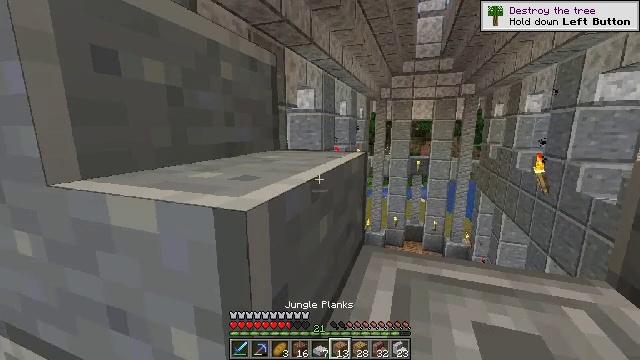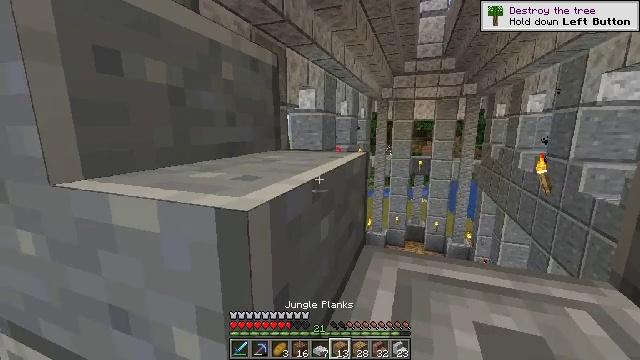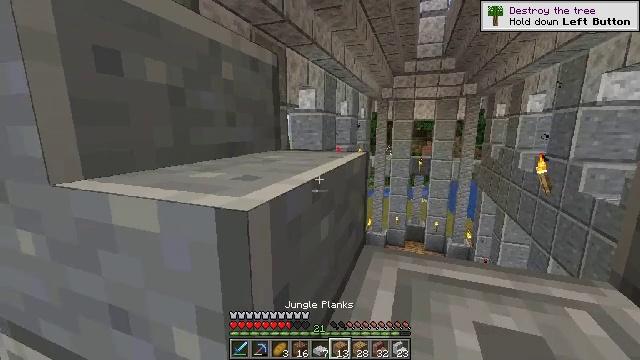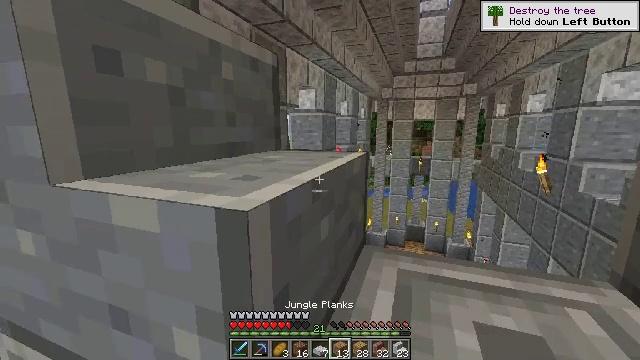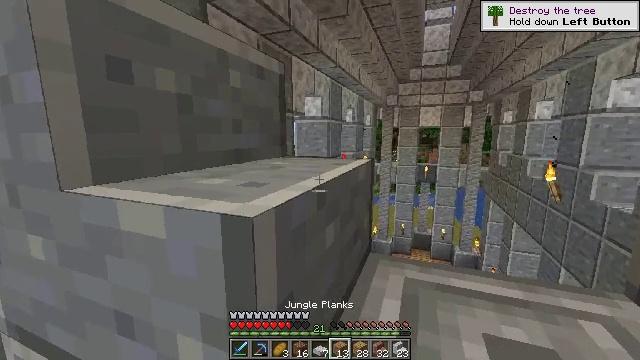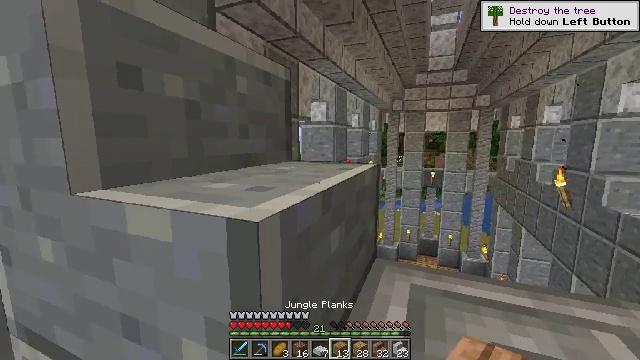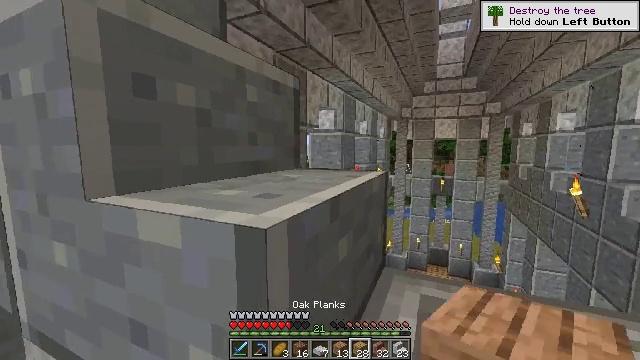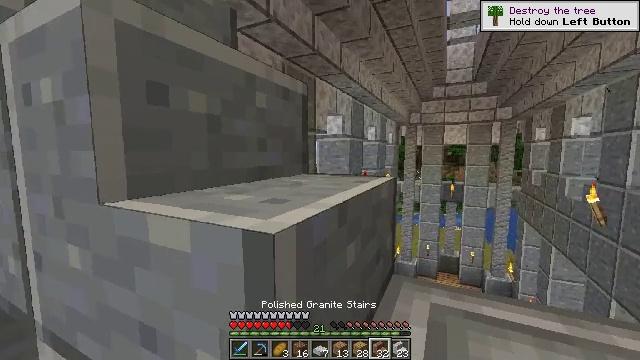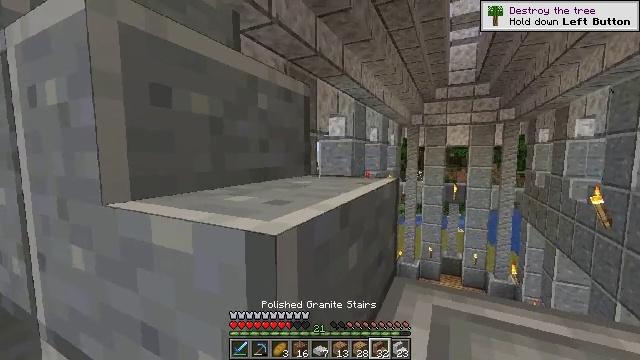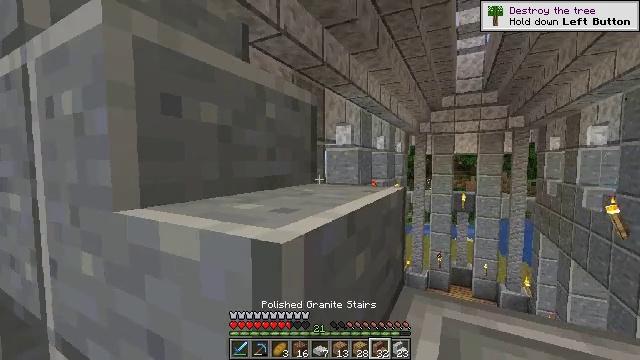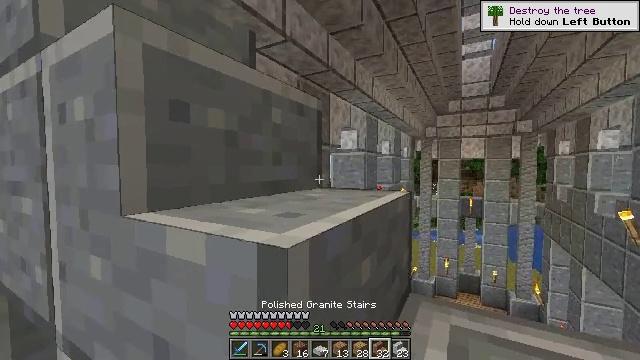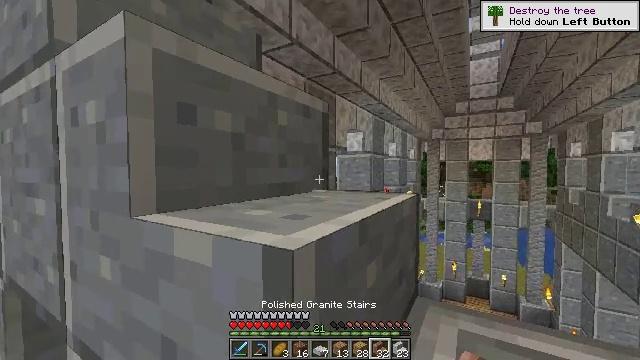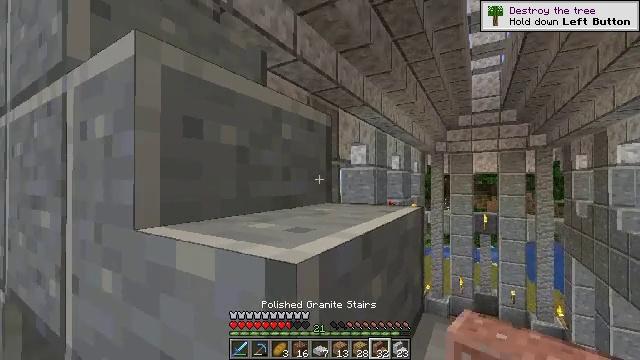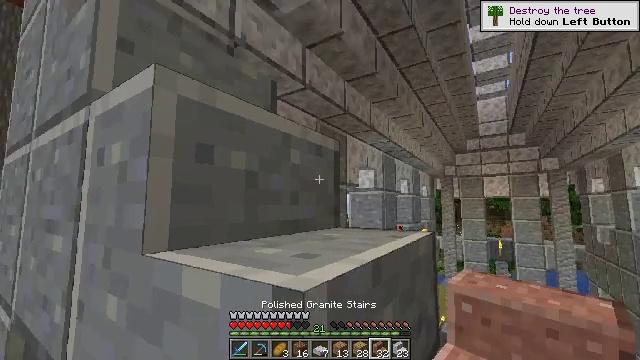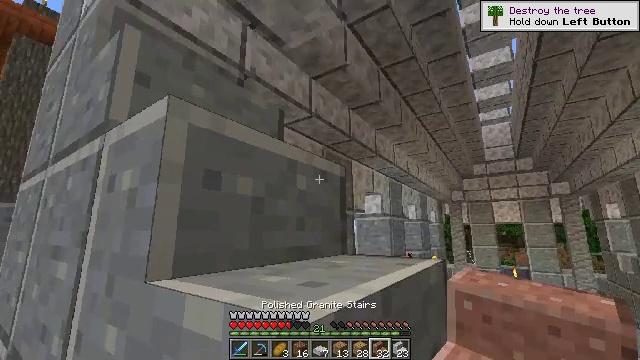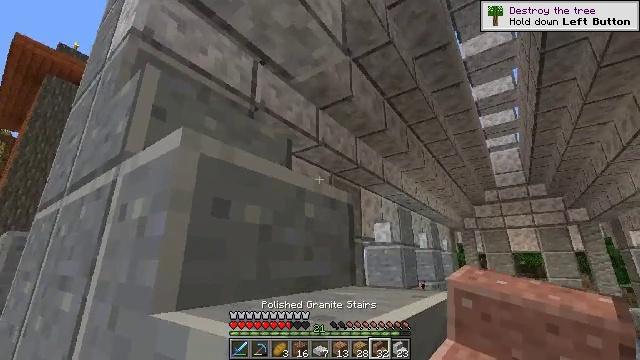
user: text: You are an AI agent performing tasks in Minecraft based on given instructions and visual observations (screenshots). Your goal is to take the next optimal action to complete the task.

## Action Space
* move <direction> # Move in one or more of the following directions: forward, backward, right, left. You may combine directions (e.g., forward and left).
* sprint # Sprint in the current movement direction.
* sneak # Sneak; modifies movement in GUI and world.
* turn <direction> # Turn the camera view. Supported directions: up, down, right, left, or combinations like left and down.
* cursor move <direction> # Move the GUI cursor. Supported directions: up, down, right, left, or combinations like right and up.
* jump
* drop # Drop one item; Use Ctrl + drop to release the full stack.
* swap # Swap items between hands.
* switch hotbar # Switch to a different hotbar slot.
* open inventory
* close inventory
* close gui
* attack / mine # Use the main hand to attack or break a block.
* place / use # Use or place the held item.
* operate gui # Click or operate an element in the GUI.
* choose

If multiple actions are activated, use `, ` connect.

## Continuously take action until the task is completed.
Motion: motion action
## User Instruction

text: Break the polished diorite stairs to collect it.
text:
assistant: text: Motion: no_op
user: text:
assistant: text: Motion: no_op
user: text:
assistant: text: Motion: no_op
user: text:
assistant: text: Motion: turn left and up
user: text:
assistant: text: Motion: turn left and up
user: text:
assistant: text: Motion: turn left and up
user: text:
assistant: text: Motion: turn left and up
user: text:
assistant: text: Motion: no_op
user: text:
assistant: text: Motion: turn left and up
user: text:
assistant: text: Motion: turn left and up
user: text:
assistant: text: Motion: turn left
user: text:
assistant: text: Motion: turn up
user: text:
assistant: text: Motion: turn left and up
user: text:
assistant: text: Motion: turn left and up
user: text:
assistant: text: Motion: turn left and up
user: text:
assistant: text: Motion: turn left and up
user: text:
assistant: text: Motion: turn left and up
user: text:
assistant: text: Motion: turn left and up
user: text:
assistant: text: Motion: turn left and up
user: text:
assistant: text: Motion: turn left and up
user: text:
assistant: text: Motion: turn up, switch to hotbar 2
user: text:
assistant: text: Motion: turn left and up, switch to hotbar 2
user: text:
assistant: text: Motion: turn up, switch to hotbar 2
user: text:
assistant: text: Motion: no_op
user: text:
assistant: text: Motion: no_op
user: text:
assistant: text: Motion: turn up
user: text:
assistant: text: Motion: turn left and up
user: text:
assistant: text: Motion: turn left and up
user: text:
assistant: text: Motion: attack / mine
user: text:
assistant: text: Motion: attack / mine